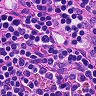
Metastatic tissue present: no